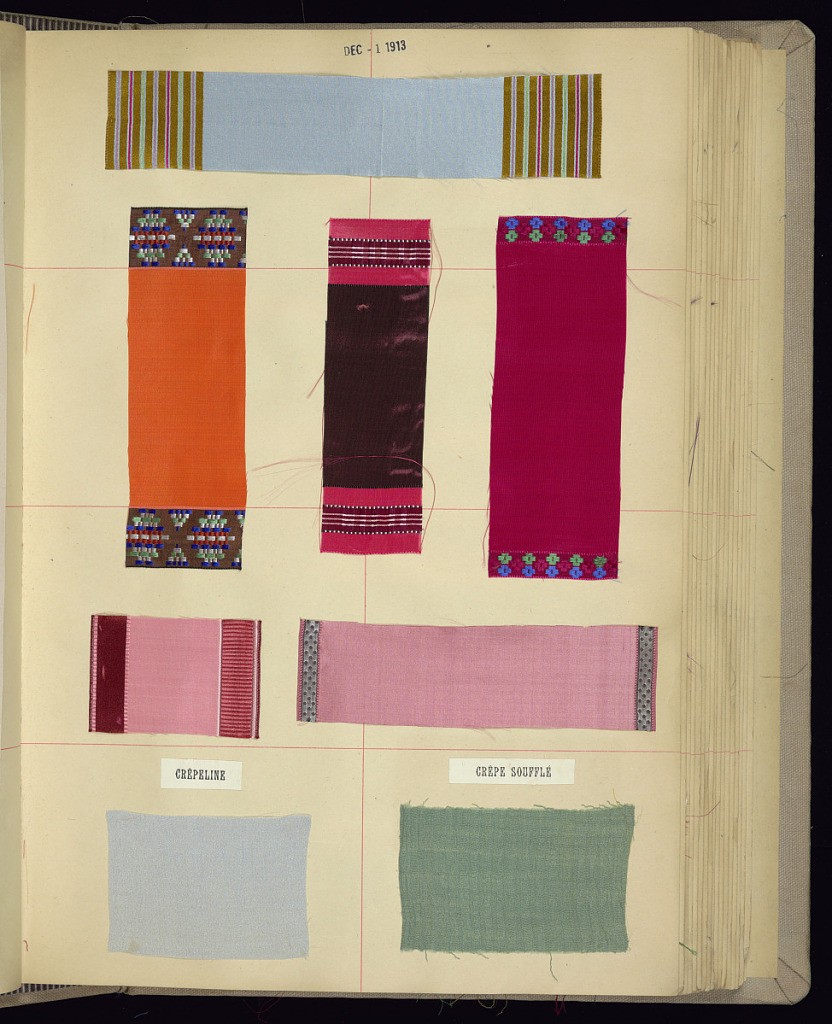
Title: Manufacturer's sample book
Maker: Herman A. Elsberg, American, 1869–1938
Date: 1912–1916
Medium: paper, silk, wool
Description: Sample book with paper leaves bound in grey cloth cover. Book has ninety-seven pages on each of which are samples of silk and woolen materials, and silk and velvet ribbons. Pages are headed with dates between November 22, 1912 and October 18, 1916. Includes sample sheets from J. Claude Frères that are pasted on several pages of the book.